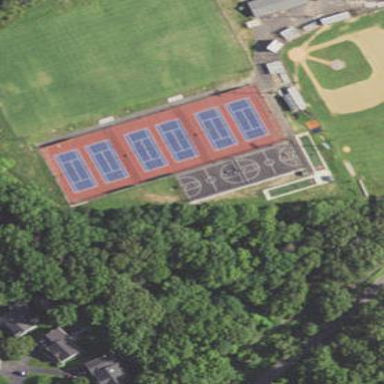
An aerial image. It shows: Tennis court on pitch designated for leisure land.